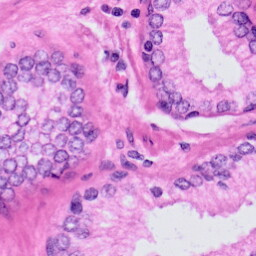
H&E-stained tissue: Prostate